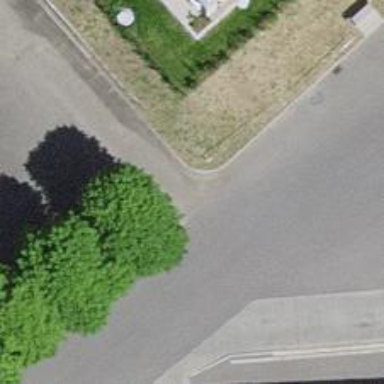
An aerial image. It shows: Bollard.